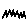
Label: zigzag